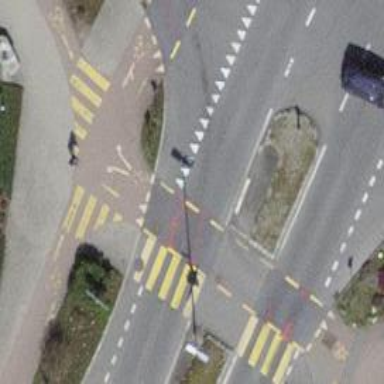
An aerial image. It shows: Kerb serving as barrier.